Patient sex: M
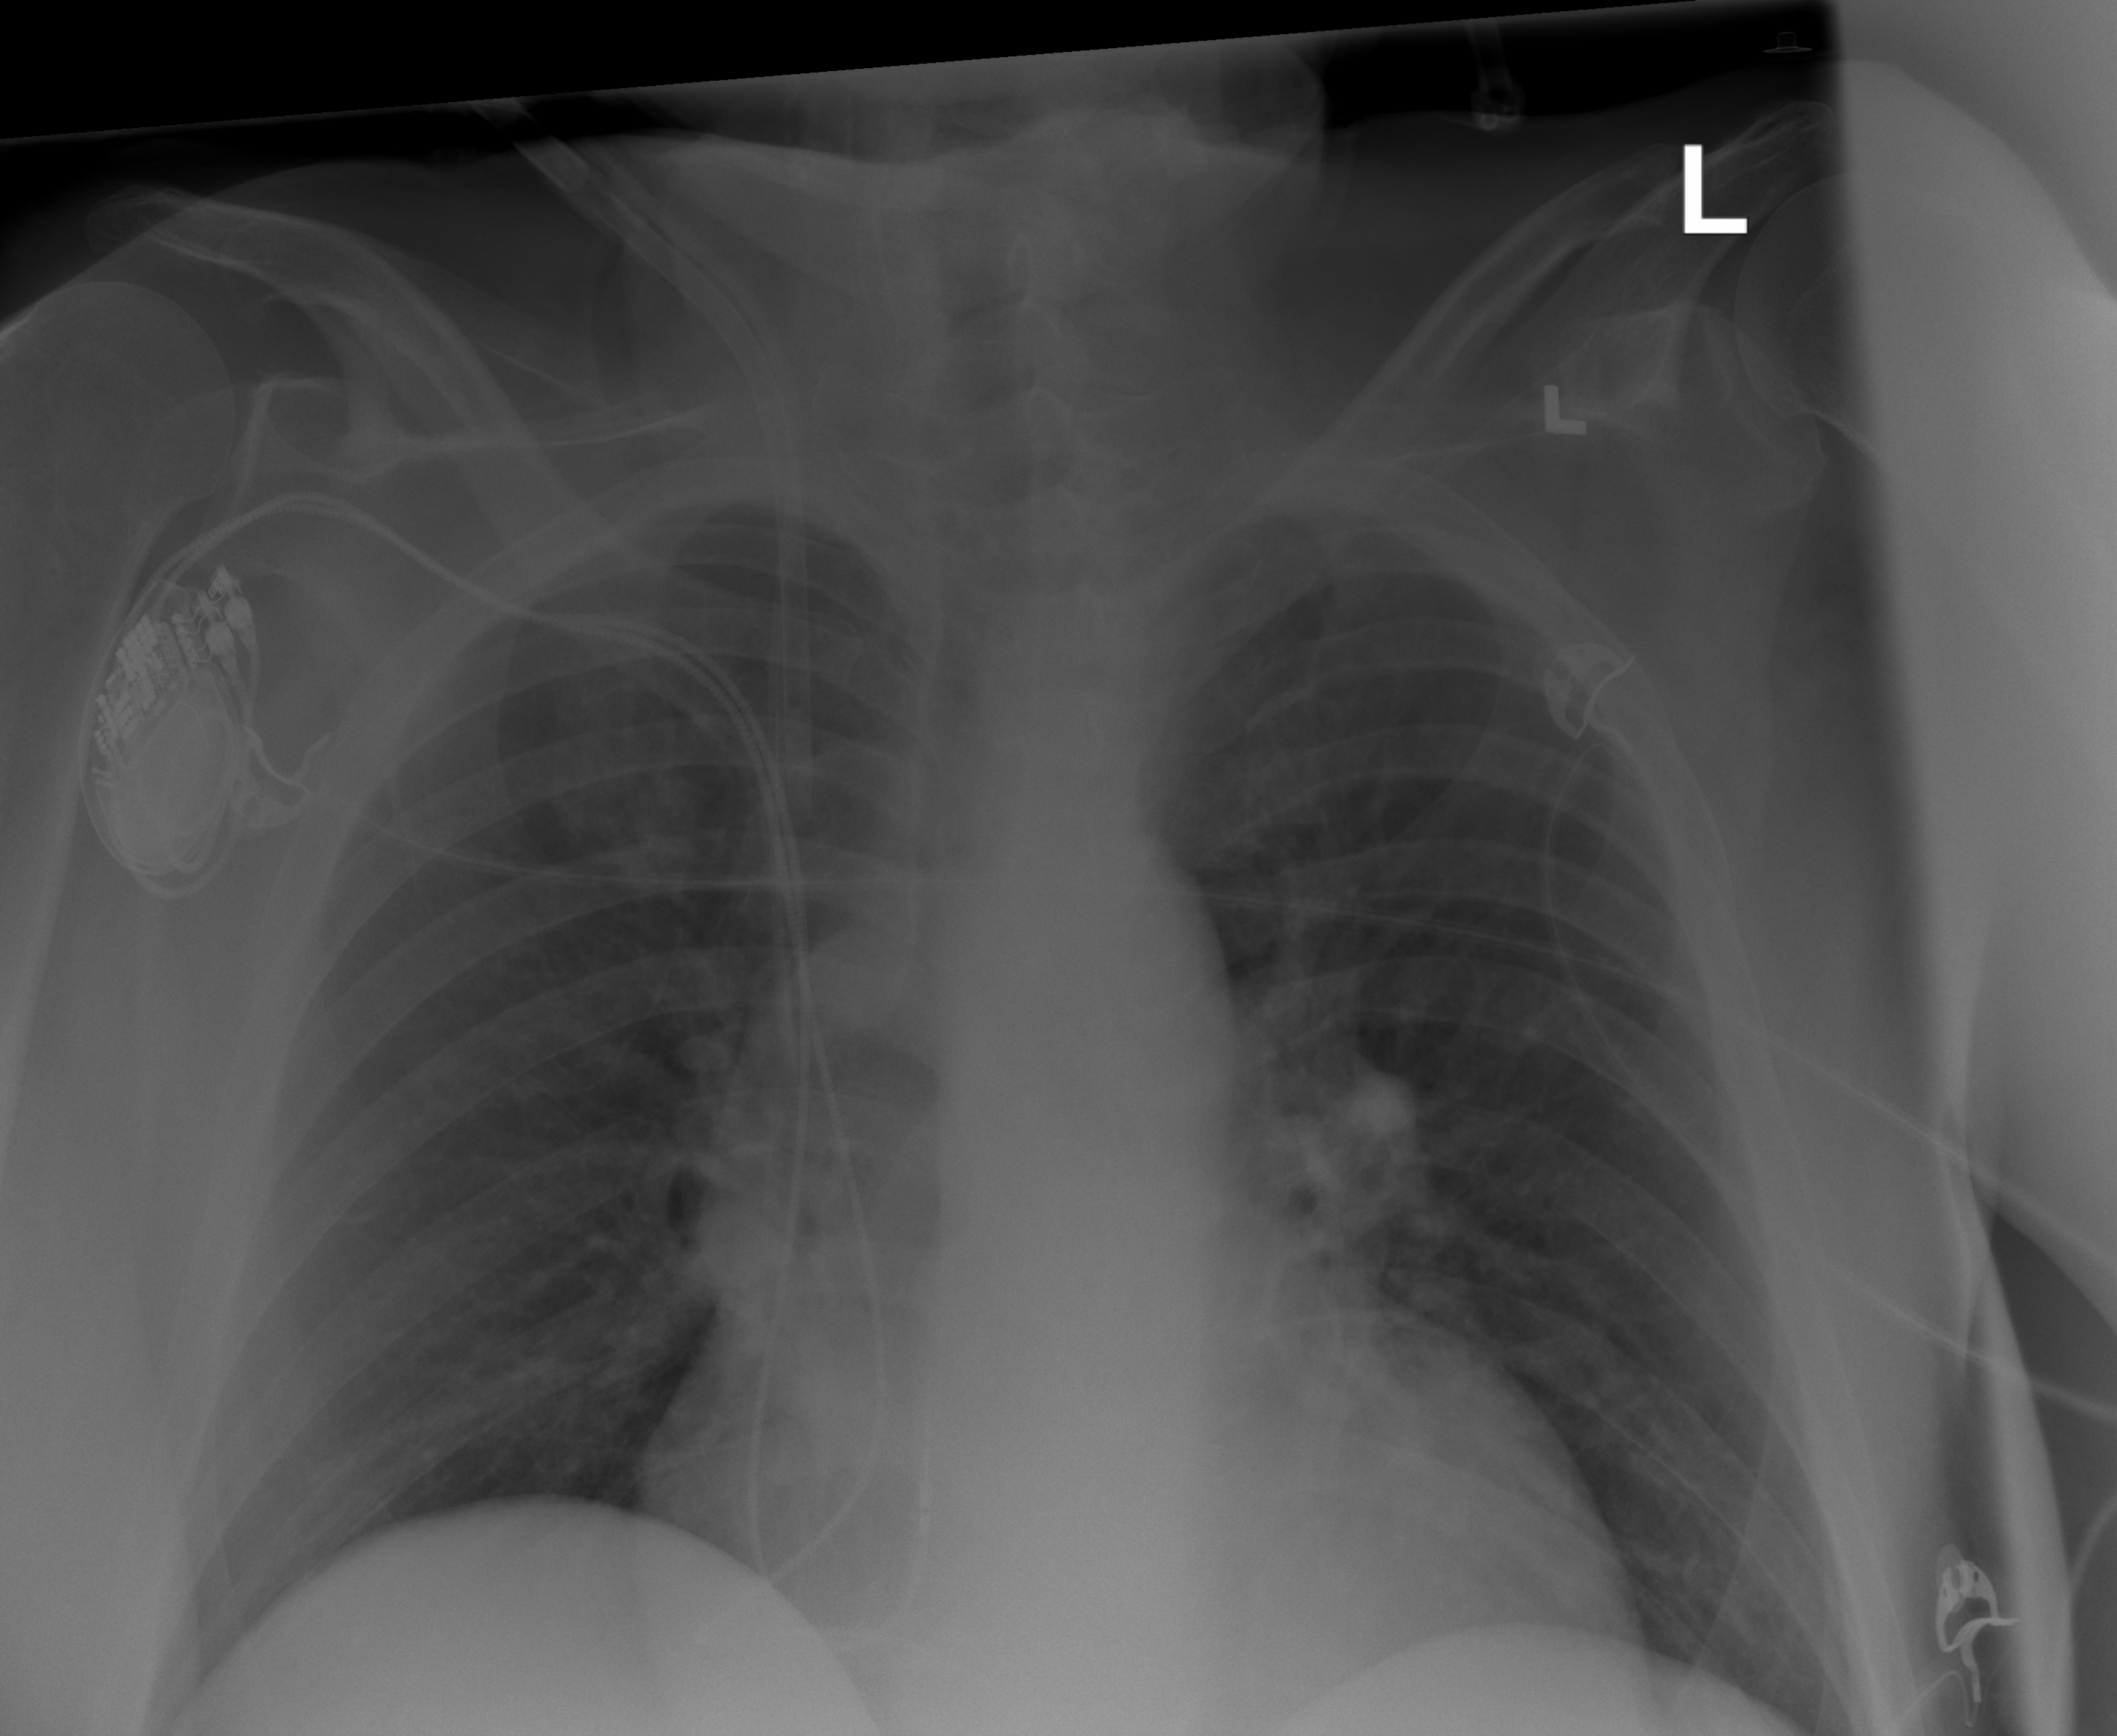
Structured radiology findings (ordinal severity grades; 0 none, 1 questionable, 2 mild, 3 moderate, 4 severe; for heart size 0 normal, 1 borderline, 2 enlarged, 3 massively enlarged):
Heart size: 0
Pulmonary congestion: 0
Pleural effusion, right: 0
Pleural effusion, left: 0
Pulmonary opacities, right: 0
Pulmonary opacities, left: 0
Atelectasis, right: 0
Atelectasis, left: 0